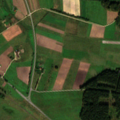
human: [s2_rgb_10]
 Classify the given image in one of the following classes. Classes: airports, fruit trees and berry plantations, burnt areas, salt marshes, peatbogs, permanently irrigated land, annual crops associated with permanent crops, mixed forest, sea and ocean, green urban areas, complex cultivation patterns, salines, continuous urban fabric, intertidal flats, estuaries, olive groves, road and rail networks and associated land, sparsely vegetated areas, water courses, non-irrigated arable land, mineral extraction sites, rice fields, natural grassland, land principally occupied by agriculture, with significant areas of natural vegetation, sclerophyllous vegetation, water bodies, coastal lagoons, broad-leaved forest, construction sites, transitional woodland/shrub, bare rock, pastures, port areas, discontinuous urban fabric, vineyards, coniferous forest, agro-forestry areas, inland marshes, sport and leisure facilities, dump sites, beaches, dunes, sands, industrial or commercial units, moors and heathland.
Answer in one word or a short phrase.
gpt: discontinuous urban fabric, non-irrigated arable land, pastures, complex cultivation patterns, coniferous forest